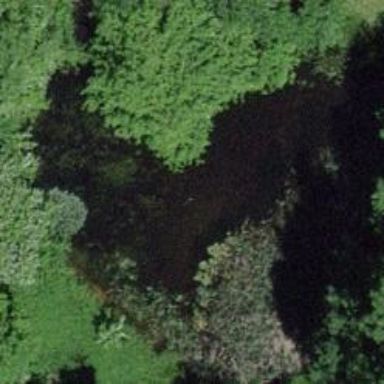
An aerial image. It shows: Peaceful pond surrounded by nature.